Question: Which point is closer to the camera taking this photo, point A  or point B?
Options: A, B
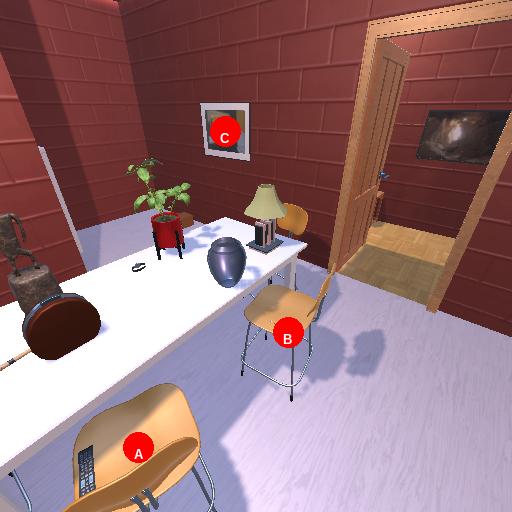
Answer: A